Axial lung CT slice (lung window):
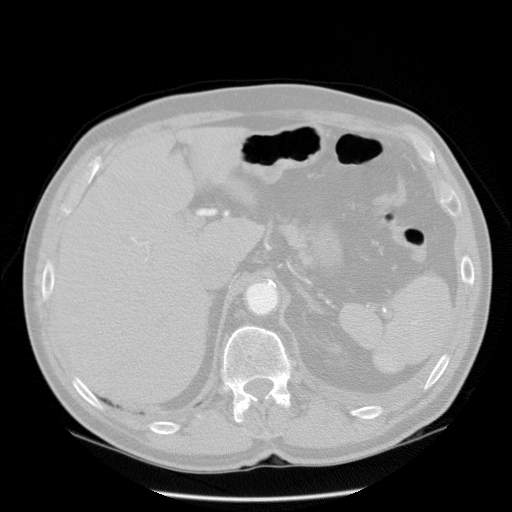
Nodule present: no